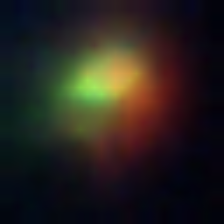
Taxon: NanoPlankton
Group: Other